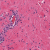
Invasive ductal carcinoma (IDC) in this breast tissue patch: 0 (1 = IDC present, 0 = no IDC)